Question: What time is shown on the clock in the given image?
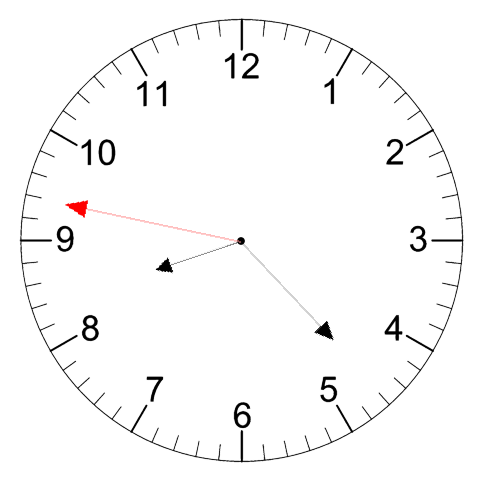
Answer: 08:22:47